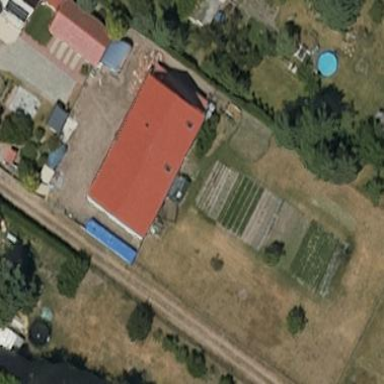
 where the roof is oriented along the structure."